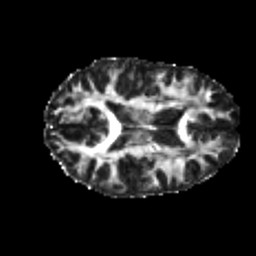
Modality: FA
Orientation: axial
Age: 25
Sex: female
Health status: healthy
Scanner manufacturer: philips
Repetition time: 7.384 s
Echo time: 0.08599 s